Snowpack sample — Buffalo Mountain, Silverthorne, Colorado, USA (2/22/26, 2:02 PM MST)
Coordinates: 39.622, -106.113
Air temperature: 33 °F
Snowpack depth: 63 cm
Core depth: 20 cm
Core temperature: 24.8 °F
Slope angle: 11°, slope face: 116°
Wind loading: low
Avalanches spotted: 0
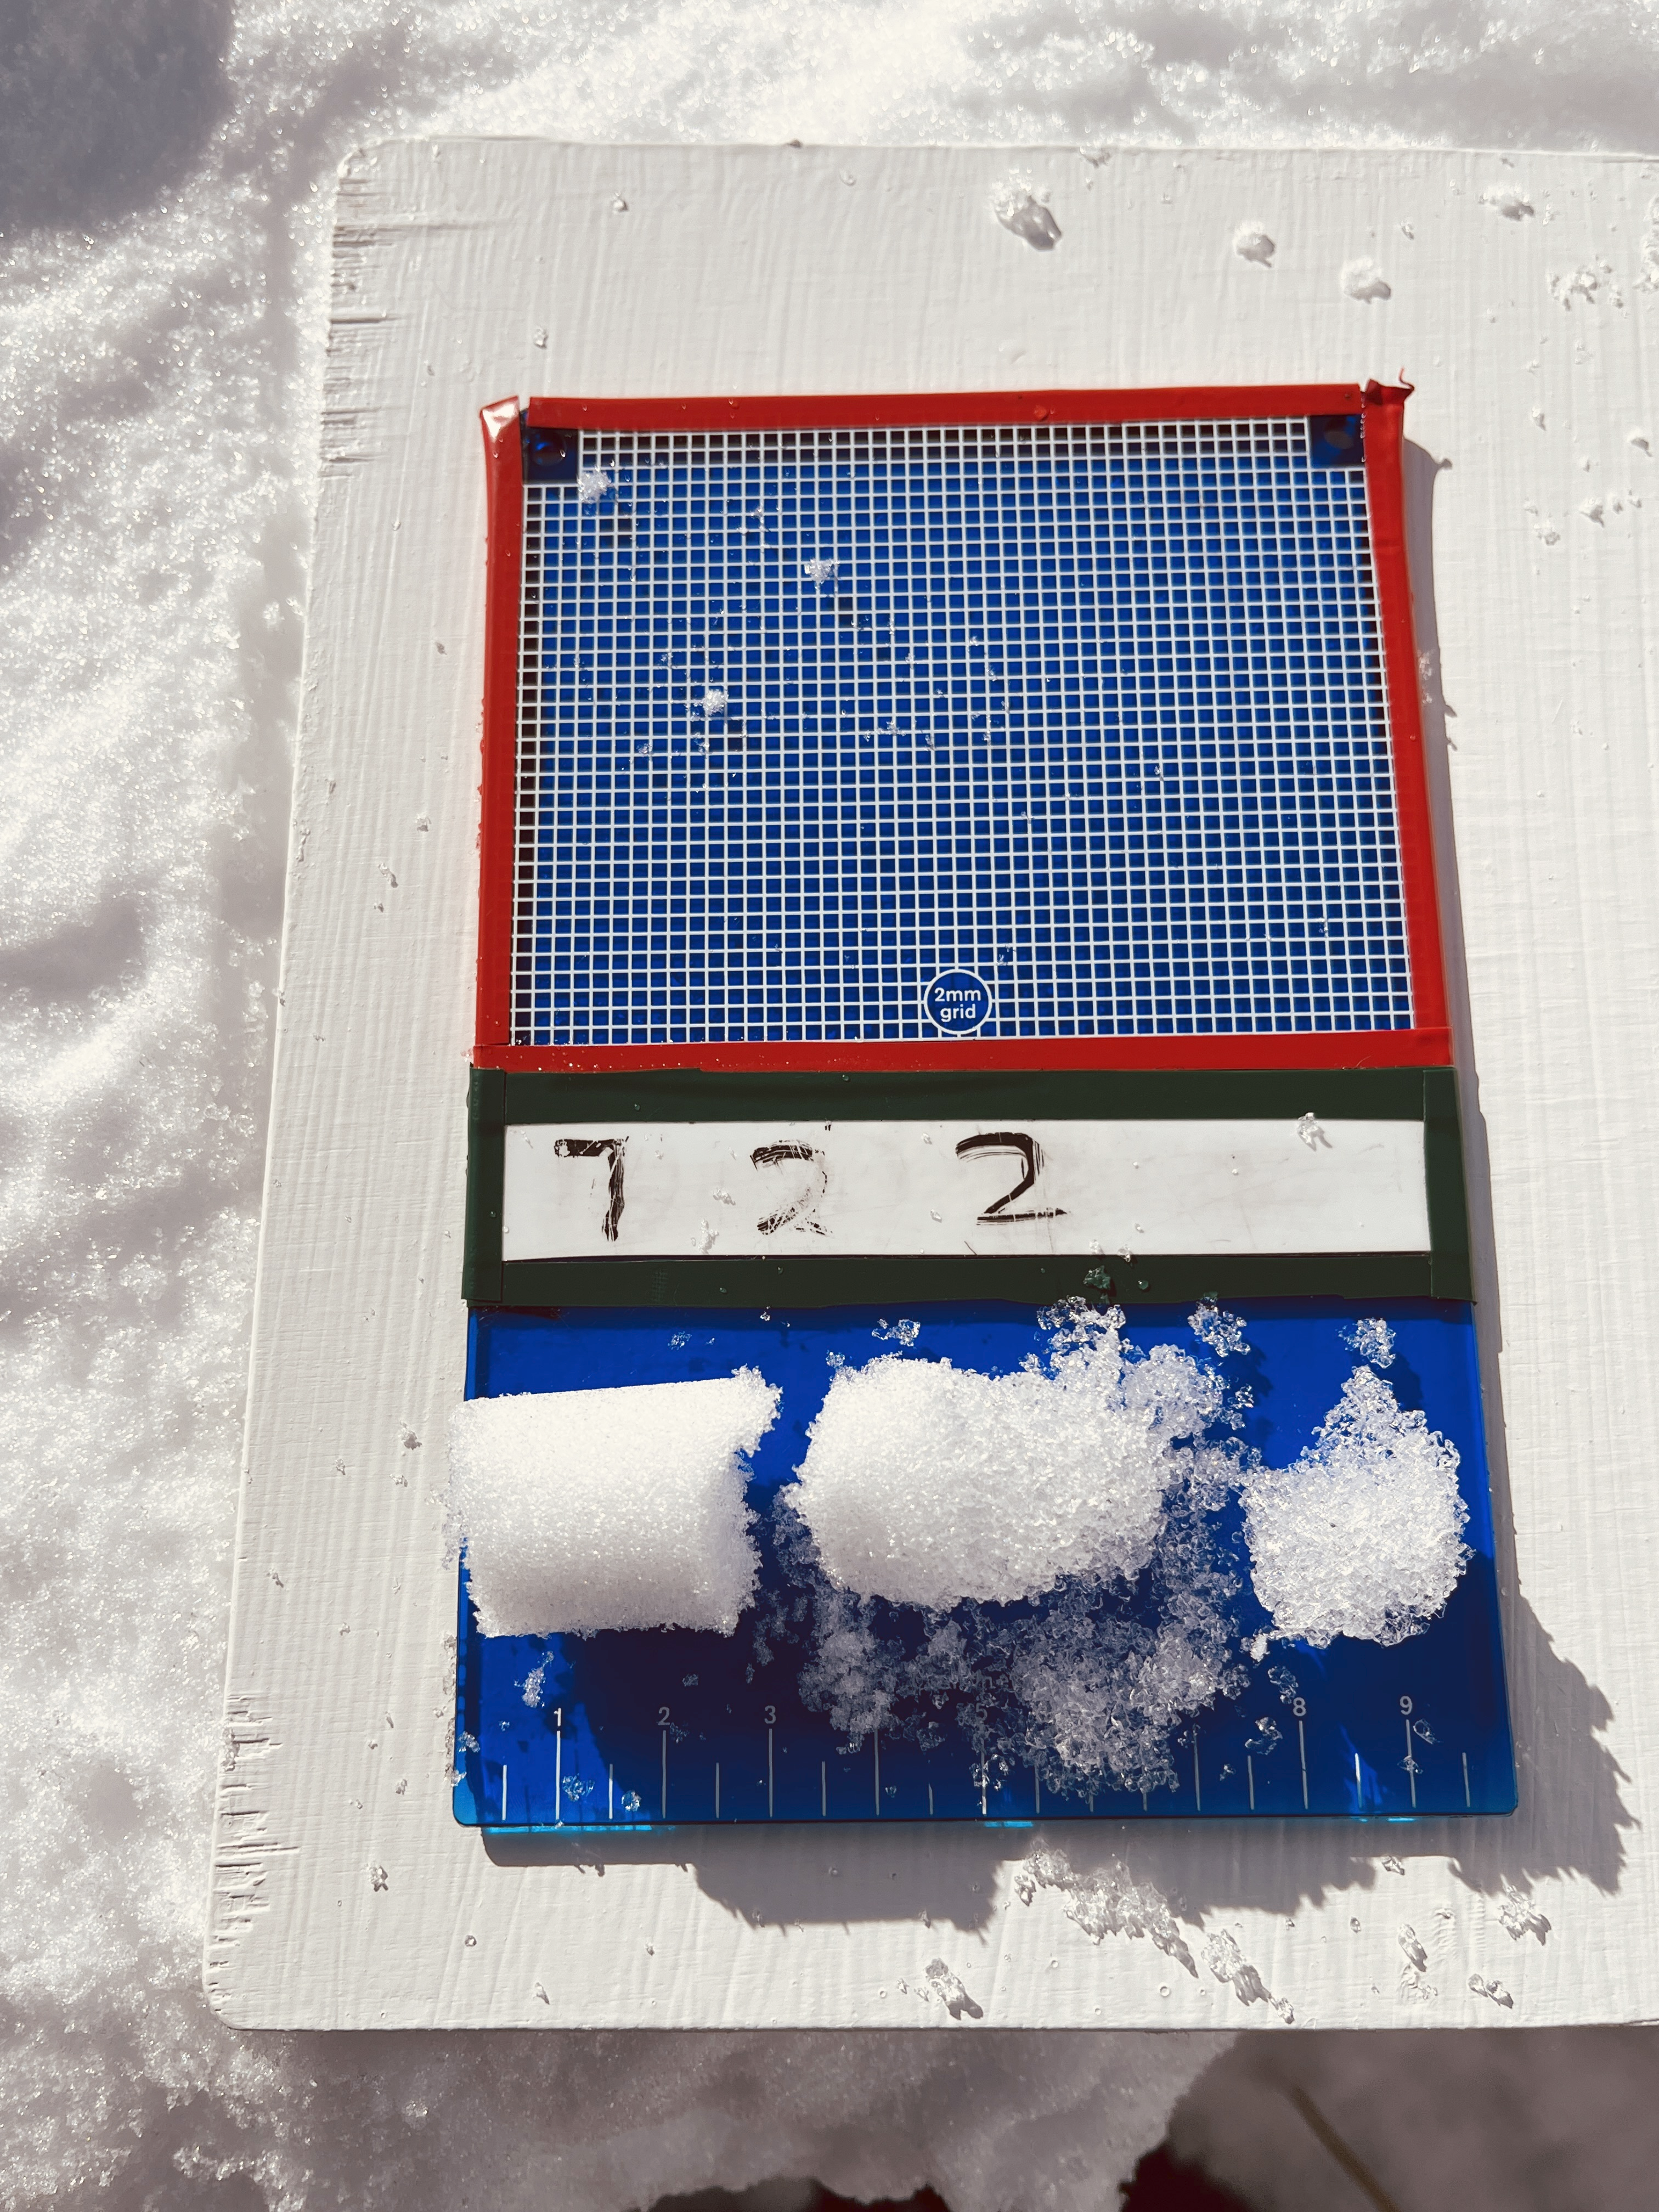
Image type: crystal_card
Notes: In a firebreak similar to site 1, minimal wind loading with no spotted avalanches (not many faces in view though)